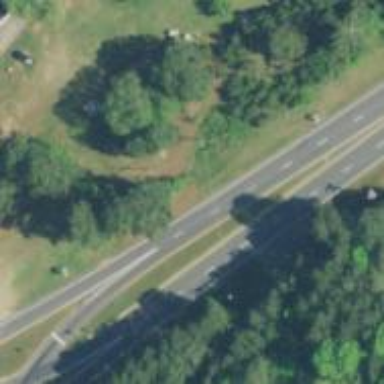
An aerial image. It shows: Asphalt trunk highway.